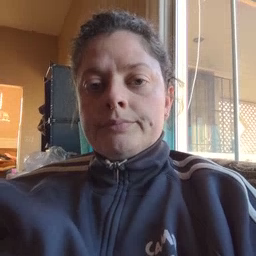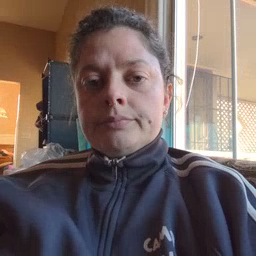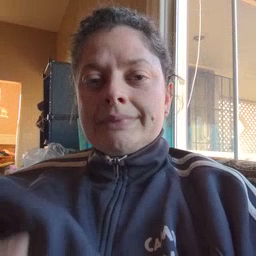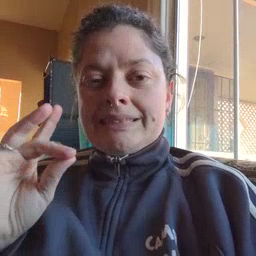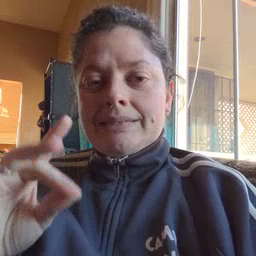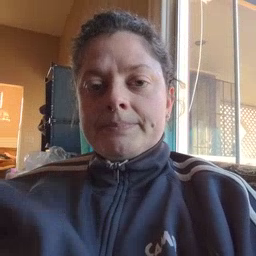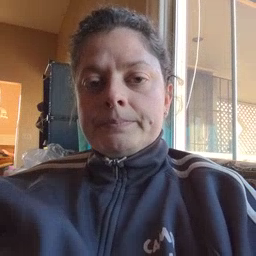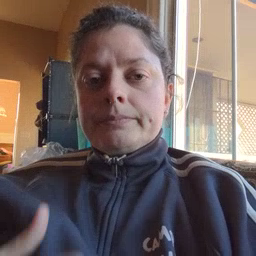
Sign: sticky